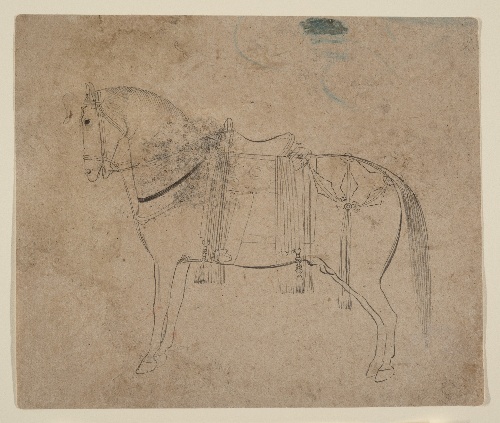
Date: late 18th century
Object type: Drawing
Classification: Paintings
Medium: Ink on paper
Culture: India (Pahari Hills)
Dimensions: Image (sight): 8 x 9 1/2 in. (20.3 x 24.1 cm)
Department: Asian Art
Credit line: Gift of Subhash Kapoor, in memory of his parents, Smt Shashi Kanta and Shree Parshotam Ram Kapoor, 2008
Accession year: 2008
Repository: Metropolitan Museum of Art, New York, NY
Tags: Horses